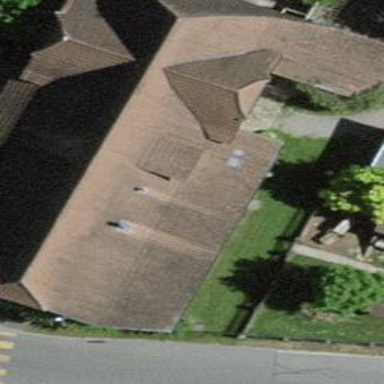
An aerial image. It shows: Farm building.